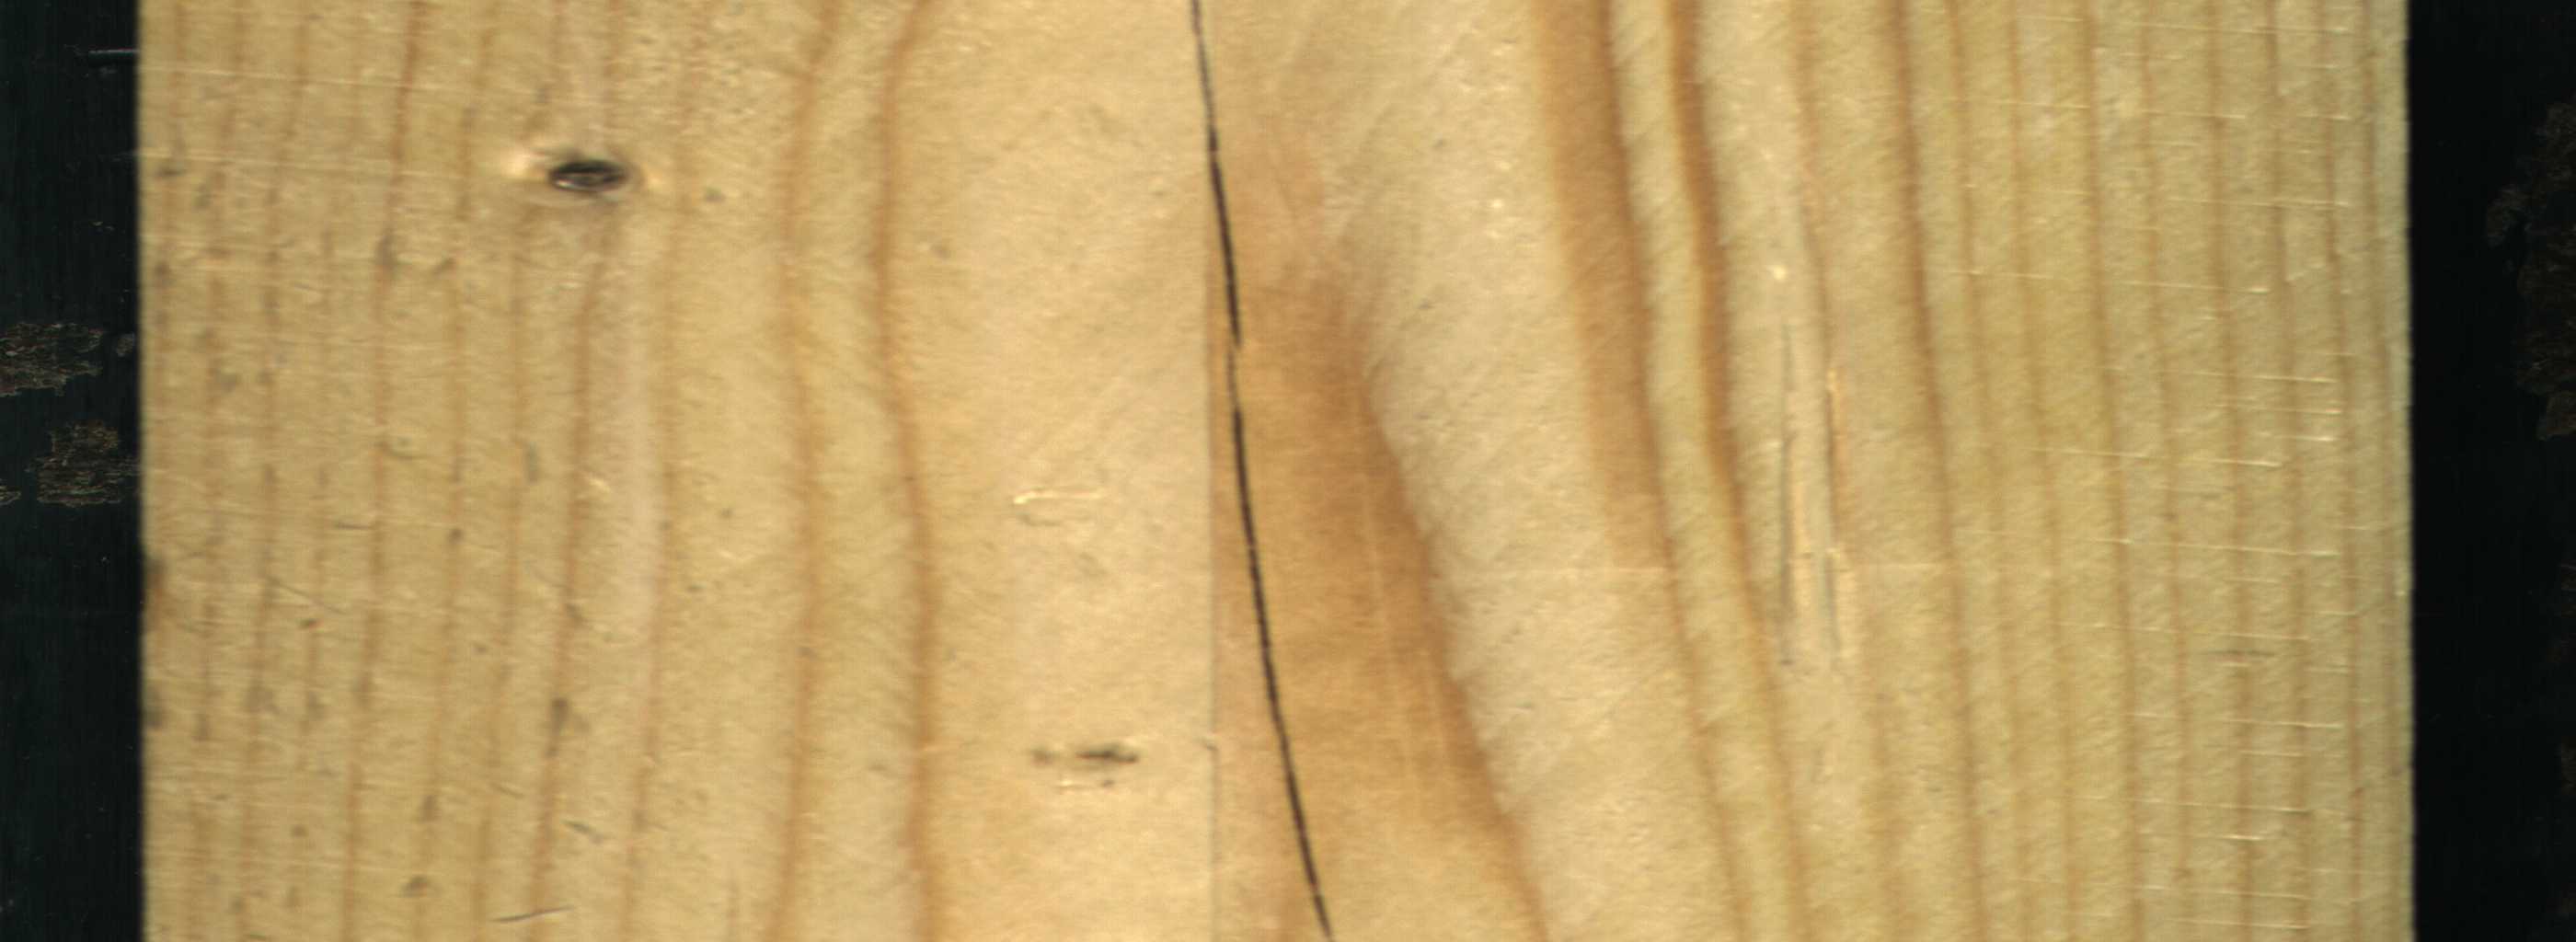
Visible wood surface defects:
Crack
Dead_Knot